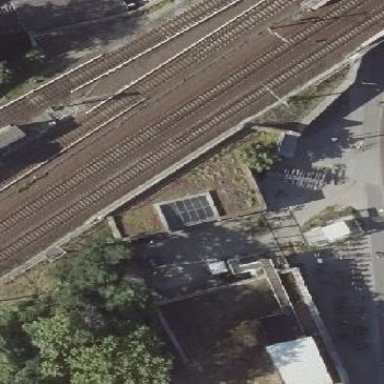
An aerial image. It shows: Platform for public transport and railway services.